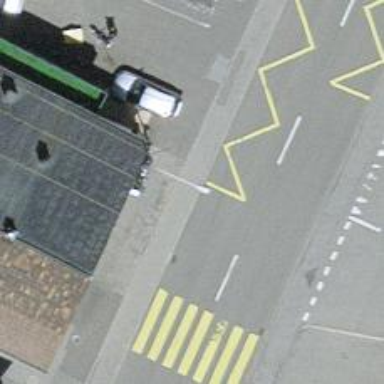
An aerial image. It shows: Platform for public transport. The platform is located by the road.